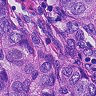
Metastatic tissue present: yes